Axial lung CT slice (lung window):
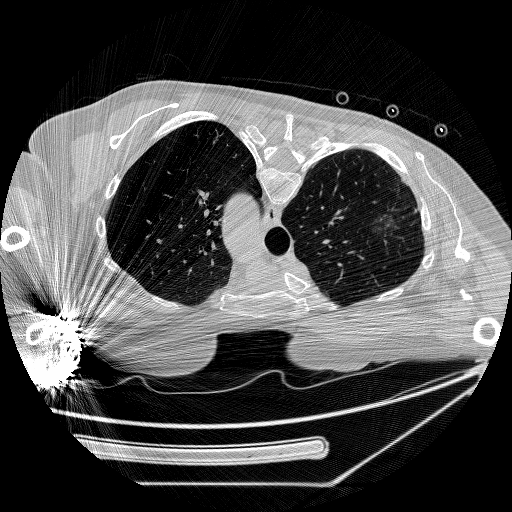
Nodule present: no